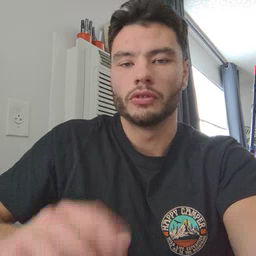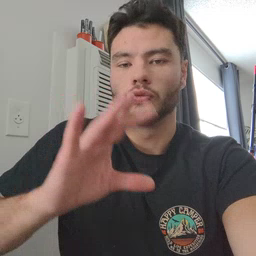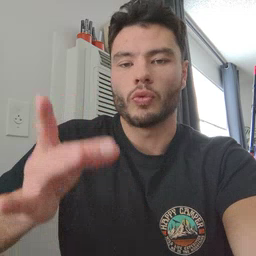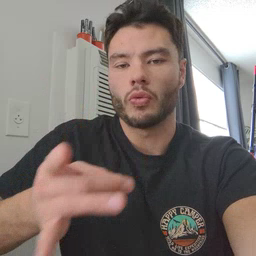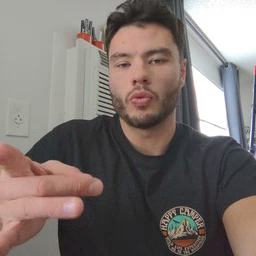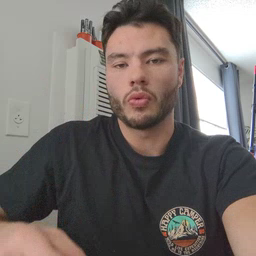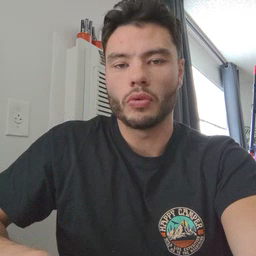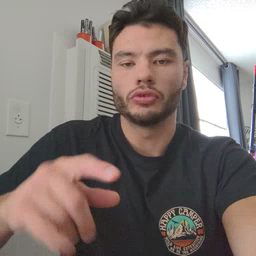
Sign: story